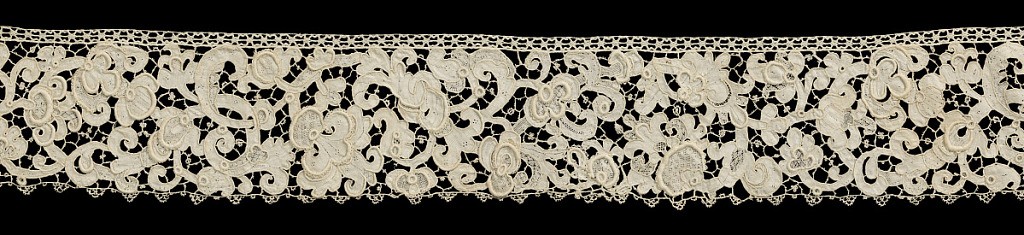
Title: Border
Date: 1665–75
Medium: linen Technique: needle lace
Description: Border of Gros Point de Venise or Point Colbert with large scroll-like branch with stylized floral forms.